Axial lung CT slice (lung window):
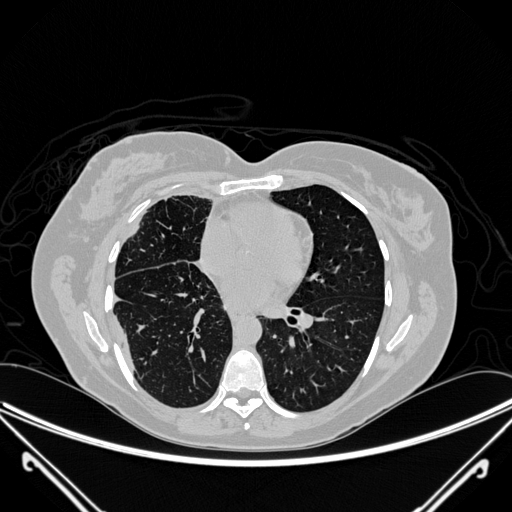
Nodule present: no